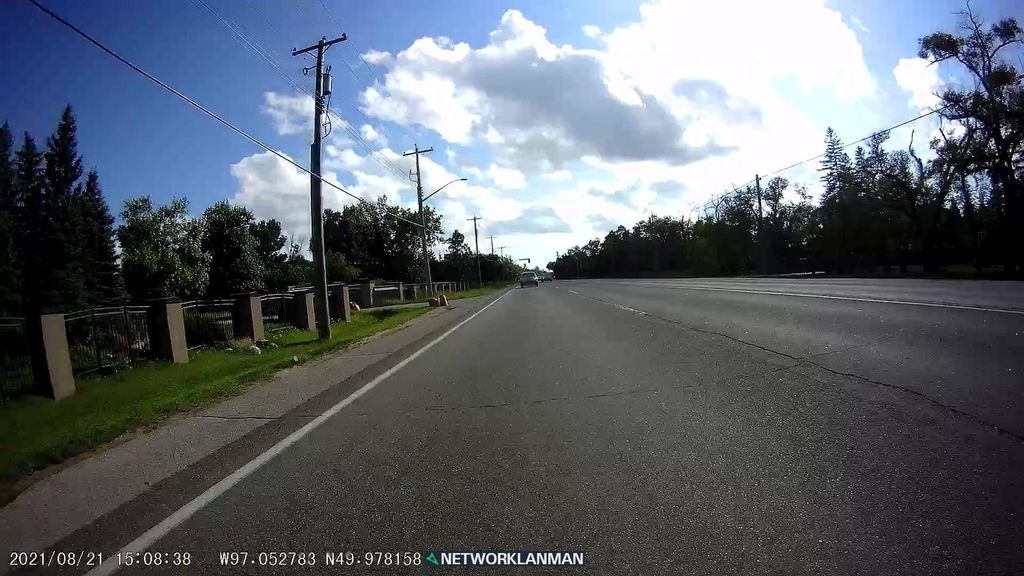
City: winnipeg